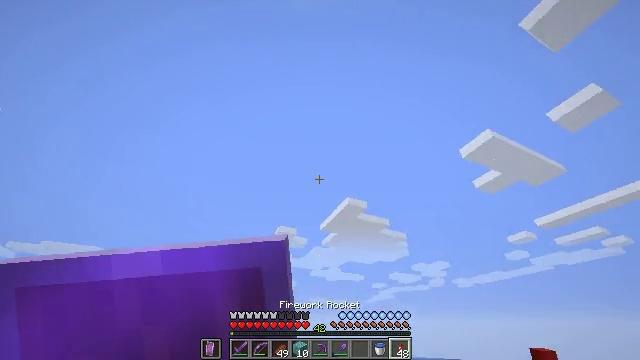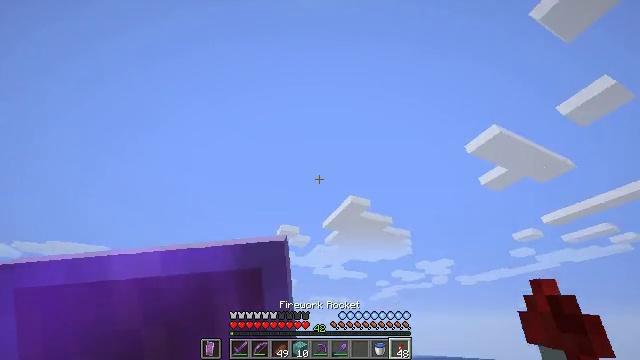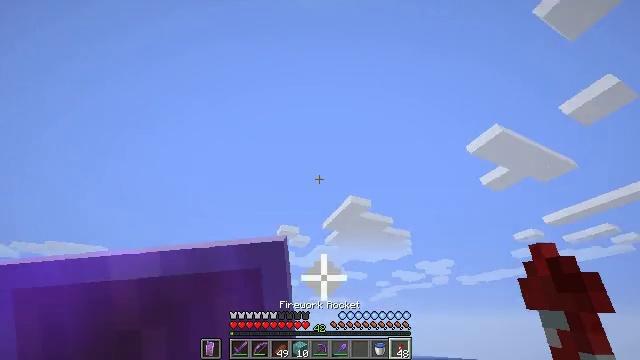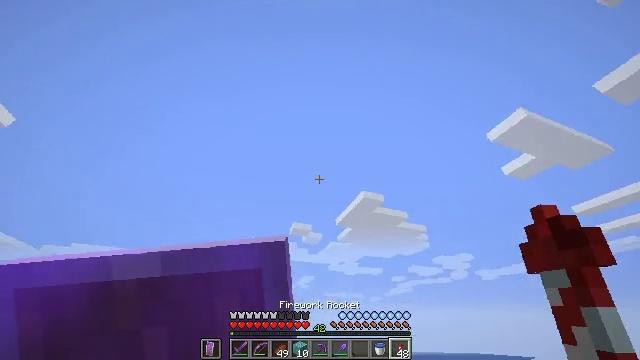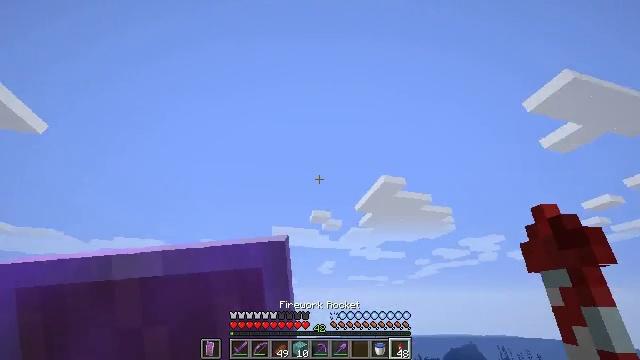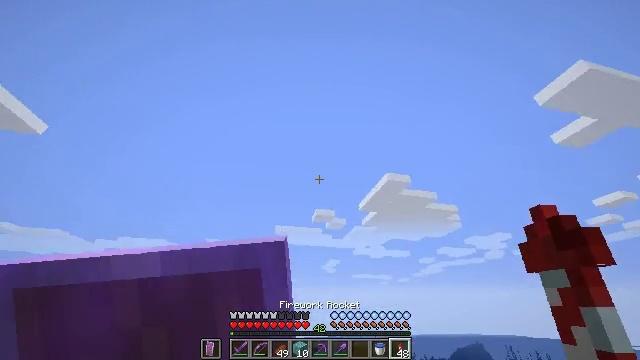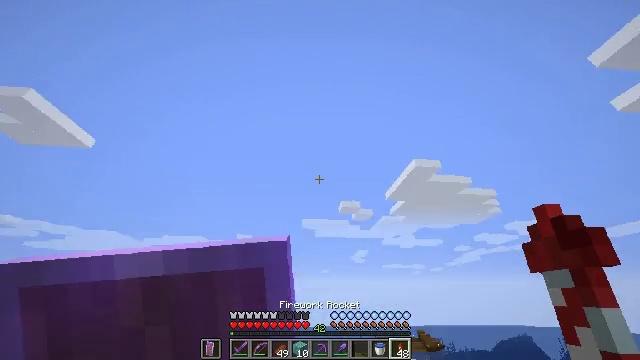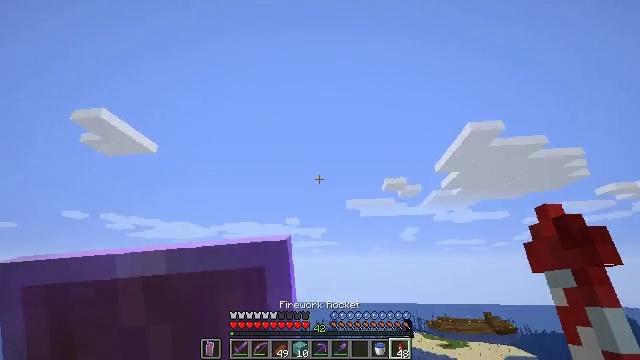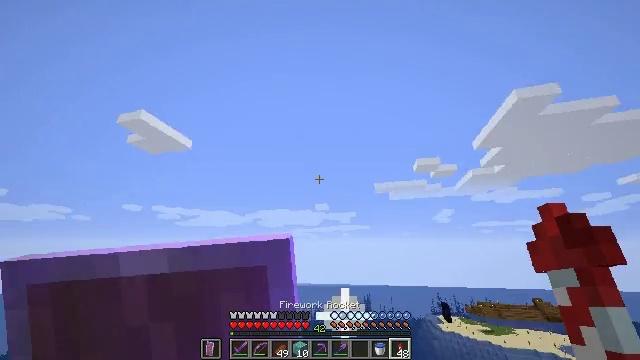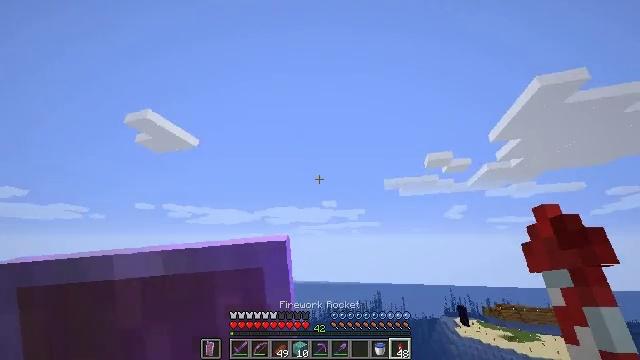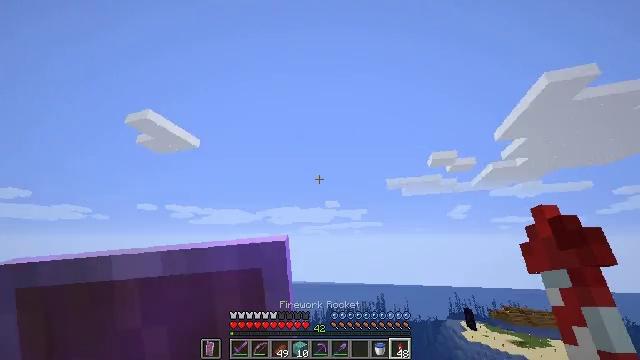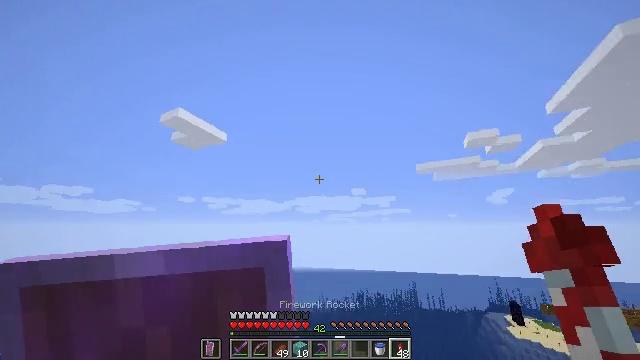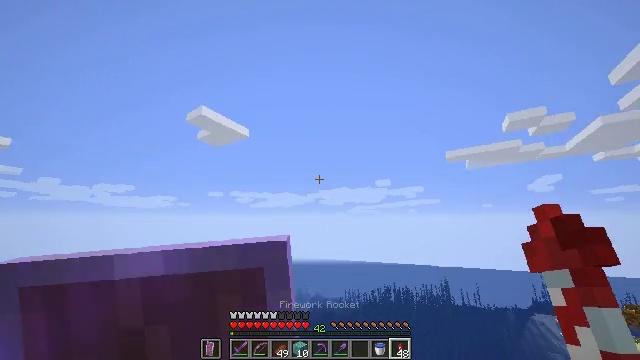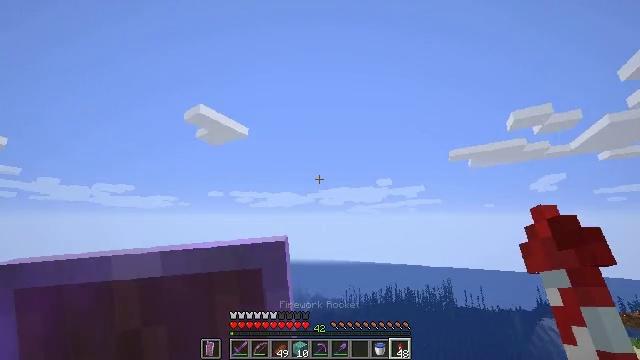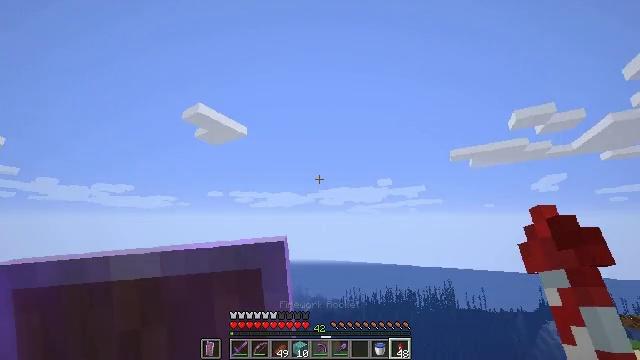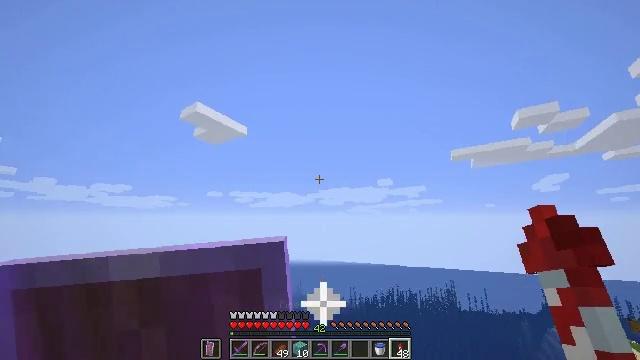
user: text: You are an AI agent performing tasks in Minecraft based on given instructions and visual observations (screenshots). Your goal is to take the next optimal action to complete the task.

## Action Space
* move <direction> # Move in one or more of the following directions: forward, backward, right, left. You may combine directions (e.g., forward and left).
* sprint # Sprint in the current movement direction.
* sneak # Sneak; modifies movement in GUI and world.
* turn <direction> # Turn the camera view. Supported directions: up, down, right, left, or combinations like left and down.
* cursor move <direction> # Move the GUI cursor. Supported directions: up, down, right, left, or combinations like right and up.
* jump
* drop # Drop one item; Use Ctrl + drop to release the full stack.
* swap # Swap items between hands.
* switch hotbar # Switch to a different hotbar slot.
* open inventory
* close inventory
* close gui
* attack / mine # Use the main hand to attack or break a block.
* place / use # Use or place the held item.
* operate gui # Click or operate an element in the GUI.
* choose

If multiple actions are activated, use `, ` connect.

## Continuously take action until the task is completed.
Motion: motion action
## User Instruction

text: Destroy the glass.
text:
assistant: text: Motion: move forward, sprint
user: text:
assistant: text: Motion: move forward, sprint
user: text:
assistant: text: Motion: move forward, sprint, turn left and down
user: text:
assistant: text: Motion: move forward, sprint, turn left and down
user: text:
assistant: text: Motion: move forward, sprint
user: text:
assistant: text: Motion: move forward, sprint, turn left and down
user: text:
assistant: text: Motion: move forward, sprint, turn left and down
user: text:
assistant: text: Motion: move forward, sprint, turn left and down
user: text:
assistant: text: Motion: move forward, sprint, turn left
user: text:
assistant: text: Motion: move forward, sprint
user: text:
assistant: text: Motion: move forward, sprint, turn left and down
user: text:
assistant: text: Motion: move forward, sprint, turn left and down
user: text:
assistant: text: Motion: move forward, sprint
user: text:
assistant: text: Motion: move forward, sprint
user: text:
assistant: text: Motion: move forward, sprint
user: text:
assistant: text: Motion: move forward, sprint
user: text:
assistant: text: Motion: move forward, sprint
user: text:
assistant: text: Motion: move forward, sprint
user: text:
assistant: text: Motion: move forward, sprint
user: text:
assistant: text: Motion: move forward, sprint, turn left
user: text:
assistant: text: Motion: move forward, sprint, turn left
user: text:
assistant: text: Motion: move forward, sprint, turn left and down
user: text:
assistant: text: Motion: move forward, sprint, turn left and down
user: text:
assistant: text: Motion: move forward, sprint, turn left and down
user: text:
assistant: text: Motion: move forward, sprint, turn left and down
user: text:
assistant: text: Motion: move forward, sprint, turn left and down
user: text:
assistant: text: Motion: move forward, sprint
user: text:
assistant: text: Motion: move forward, sprint
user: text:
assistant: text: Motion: move forward, sprint, turn left
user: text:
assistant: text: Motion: move forward, sprint, turn left